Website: bh-photo
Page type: customer-info-address
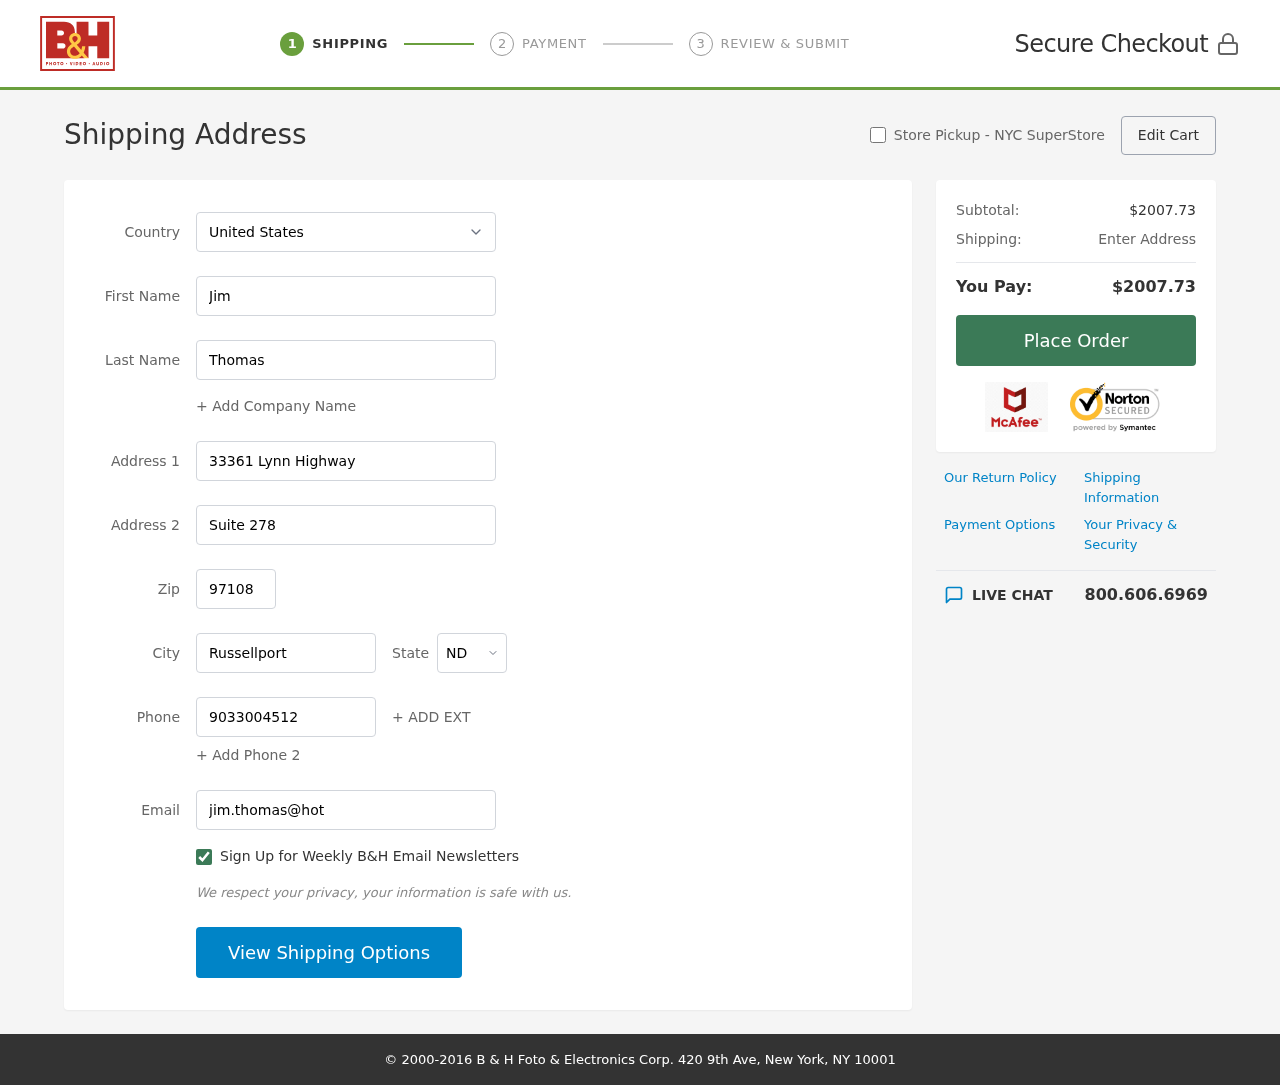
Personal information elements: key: PII_CITY
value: Russellport
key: PII_COUNTRY
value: United States
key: PII_EMAIL
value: jim.thomas@hotmail.com
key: PII_FIRSTNAME
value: Jim
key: PII_LASTNAME
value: Thomas
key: PII_PHONE
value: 9033004512
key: PII_POSTCODE
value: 97108
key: PII_STATE_ABBR
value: ND
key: PII_STREET
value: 33361 Lynn Highway
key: PII_STREET2
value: Suite 278
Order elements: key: ORDER_SUBTOTAL
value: $2007.73
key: ORDER_TOTAL
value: $2007.73